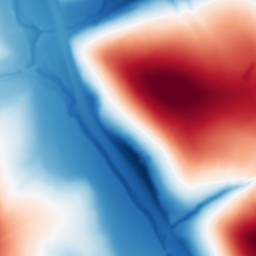
Category: multiscale
Decomposition family: dog
Decomposition parameters: sigma_low: 1
sigma_high: 100
Upsampling method: bilinear
Upsampling parameters: scale: 4
Upsampling scale: 4